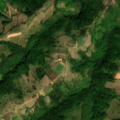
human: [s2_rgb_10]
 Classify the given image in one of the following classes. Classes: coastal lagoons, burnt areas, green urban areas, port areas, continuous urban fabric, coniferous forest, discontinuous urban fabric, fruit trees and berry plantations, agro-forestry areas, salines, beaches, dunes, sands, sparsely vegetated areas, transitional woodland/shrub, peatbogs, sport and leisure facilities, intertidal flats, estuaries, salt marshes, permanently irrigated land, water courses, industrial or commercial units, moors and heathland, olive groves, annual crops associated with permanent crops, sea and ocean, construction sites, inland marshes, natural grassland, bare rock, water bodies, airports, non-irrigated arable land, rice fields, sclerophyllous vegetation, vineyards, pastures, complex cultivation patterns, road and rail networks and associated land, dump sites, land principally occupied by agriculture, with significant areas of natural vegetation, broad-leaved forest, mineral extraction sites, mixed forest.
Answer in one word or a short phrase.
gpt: complex cultivation patterns, land principally occupied by agriculture, with significant areas of natural vegetation, broad-leaved forest, transitional woodland/shrub